Field crop: maize
Growth stage: 2
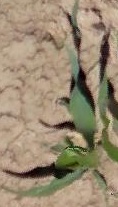
Species: maize